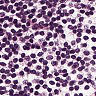
Metastatic tissue present: no